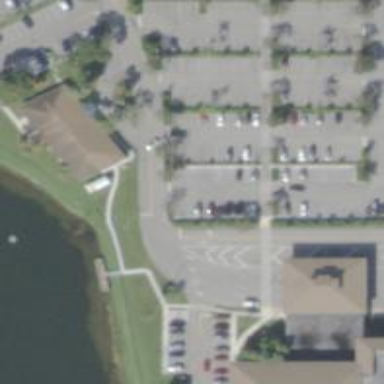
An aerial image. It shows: Parking space is available.